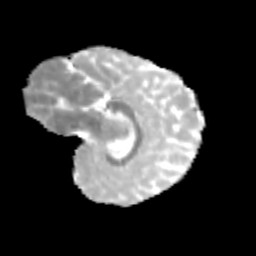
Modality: MD
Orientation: sagittal
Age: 11
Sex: female
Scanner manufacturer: siemens
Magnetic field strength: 3 T
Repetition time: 3.8 s
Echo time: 0.07 s